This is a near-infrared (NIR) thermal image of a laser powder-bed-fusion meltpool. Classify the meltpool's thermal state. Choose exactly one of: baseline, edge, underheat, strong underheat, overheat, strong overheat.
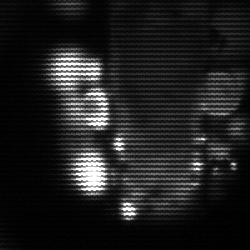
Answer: strong underheat